Question: I am going to let users create 'Forms' during 'RunTime' and add them to a project. I have done the designing and the UI of the form with the help of an open source 'Form Designer'.
Here is the image of the 'Form Designer':
Lets assume I have the Form1.cs and Form1.cs[Designer] files which are enough for a 'WinForm'. But how do I compile it to a DLL or an EXE and add it to the project? Any ideas? Any clues?
Thanks!!
It creates this code.
'''
public partial class Form1 : Form
{
public Form1()
{
InitializeComponent();
}
private System.Windows.Forms.Button button1;
private System.Windows.Forms.TextBox textBox1;
private System.Windows.Forms.CheckBox checkBox1;
private void InitializeComponent()
{
this.button1 = new System.Windows.Forms.Button();
this.textBox1 = new System.Windows.Forms.TextBox();
this.checkBox1 = new System.Windows.Forms.CheckBox();
this.SuspendLayout();
//
// button1
//
this.button1.Location = new System.Drawing.Point(71, 49);
this.button1.Name = "button1";
this.button1.Size = new System.Drawing.Size(75, 23);
this.button1.TabIndex = 0;
this.button1.Text = "button1";
this.button1.UseCompatibleTextRendering = true;
this.button1.UseVisualStyleBackColor = true;
//
// textBox1
//
this.textBox1.Location = new System.Drawing.Point(71, 94);
this.textBox1.Name = "textBox1";
this.textBox1.Size = new System.Drawing.Size(100, 20);
this.textBox1.TabIndex = 1;
//
// checkBox1
//
this.checkBox1.Location = new System.Drawing.Point(38, 184);
this.checkBox1.Name = "checkBox1";
this.checkBox1.Size = new System.Drawing.Size(104, 24);
this.checkBox1.TabIndex = 2;
this.checkBox1.Text = "checkBox1";
this.checkBox1.UseCompatibleTextRendering = true;
this.checkBox1.UseVisualStyleBackColor = true;
//
// form1
//
this.ClientSize = new System.Drawing.Size(292, 273);
this.Controls.Add(this.checkBox1);
this.Controls.Add(this.textBox1);
this.Controls.Add(this.button1);
this.Name = "form1";
this.ResumeLayout(false);
this.PerformLayout();
}
}
'''
I will do some extra coding to the rest of the code myself. but I dont know how to compile it and add it to the main exe?
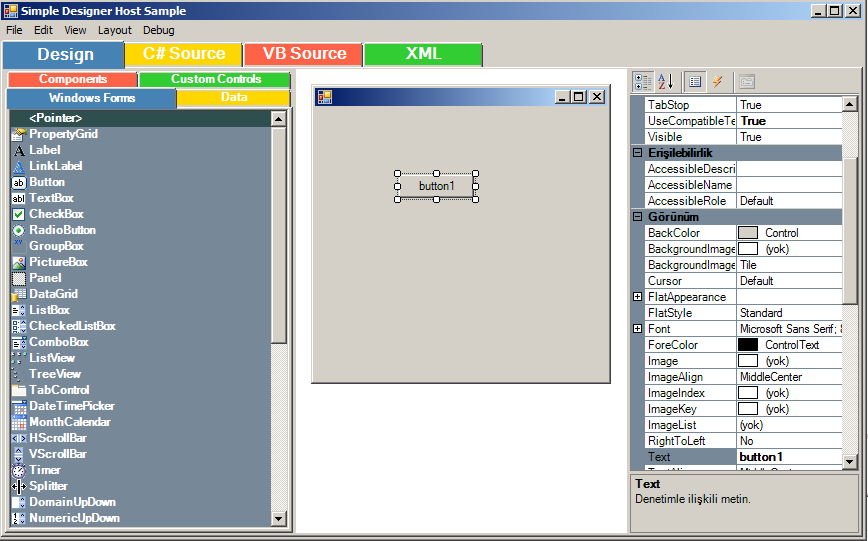
Answer: The clue is System.CodeDom.Compiler
i think Form1.cs will contain no code (other then InitializeComponents call in constructor). so if you merge it with the designer code with simple string operations your job will be easier.